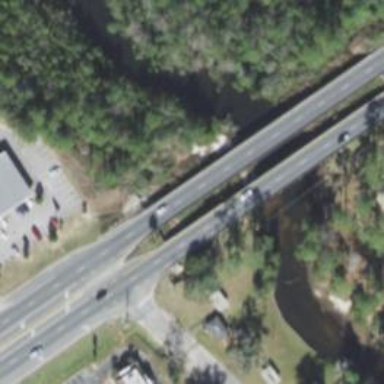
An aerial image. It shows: Primary highway crossing over bridge.